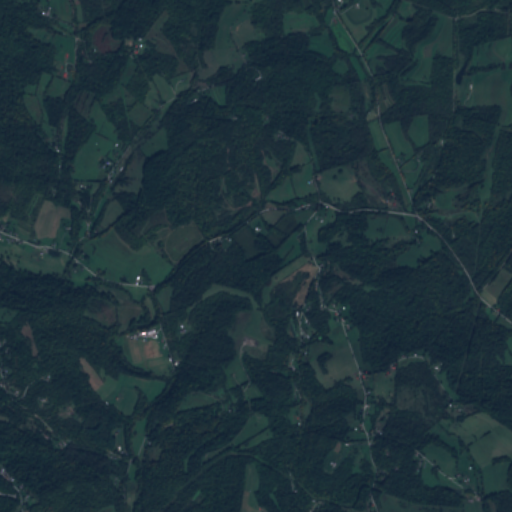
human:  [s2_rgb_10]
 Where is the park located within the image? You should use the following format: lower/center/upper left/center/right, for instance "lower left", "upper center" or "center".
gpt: The park is located in the lower left of the image.
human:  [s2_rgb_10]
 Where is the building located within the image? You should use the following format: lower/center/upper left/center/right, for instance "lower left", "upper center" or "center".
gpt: The building is located in the lower left of the image.
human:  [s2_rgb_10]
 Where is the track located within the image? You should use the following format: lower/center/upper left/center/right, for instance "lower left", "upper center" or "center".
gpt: There is no track in the image.